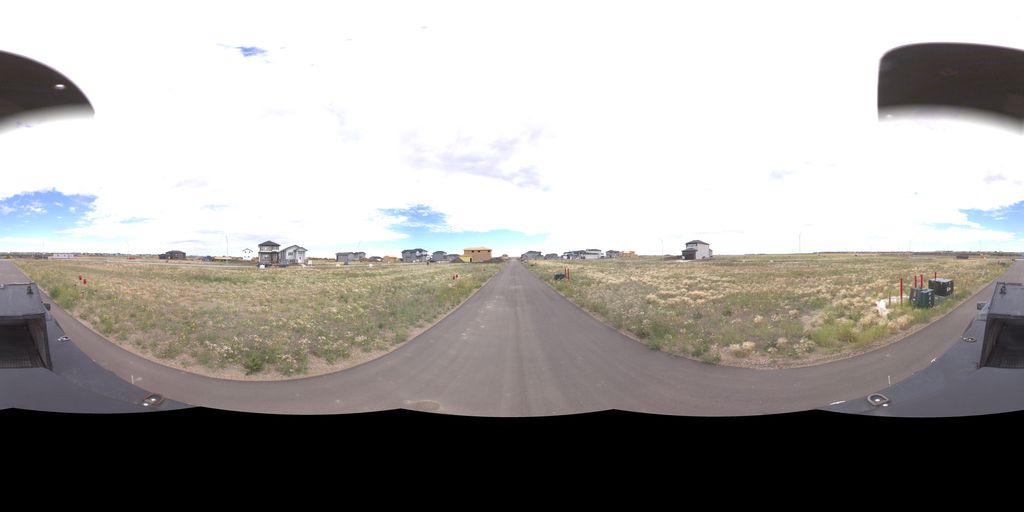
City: saskatoon